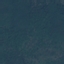
Land use / land cover: Forest